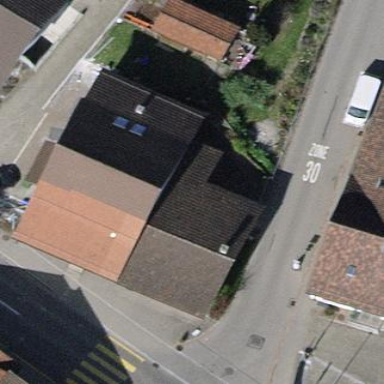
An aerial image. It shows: Terrace building.